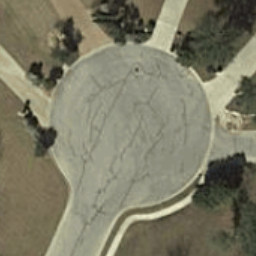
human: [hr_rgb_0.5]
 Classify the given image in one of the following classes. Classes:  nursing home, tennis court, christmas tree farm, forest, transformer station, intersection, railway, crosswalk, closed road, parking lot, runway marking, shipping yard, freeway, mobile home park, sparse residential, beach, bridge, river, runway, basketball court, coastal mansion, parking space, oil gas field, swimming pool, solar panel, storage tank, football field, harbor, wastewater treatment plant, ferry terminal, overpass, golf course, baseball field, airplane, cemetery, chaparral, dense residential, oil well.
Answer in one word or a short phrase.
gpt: closed road